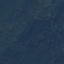
Land use / land cover: Forest